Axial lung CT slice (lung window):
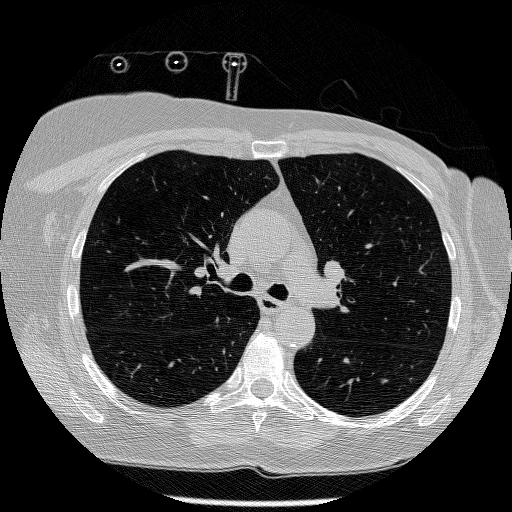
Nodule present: no